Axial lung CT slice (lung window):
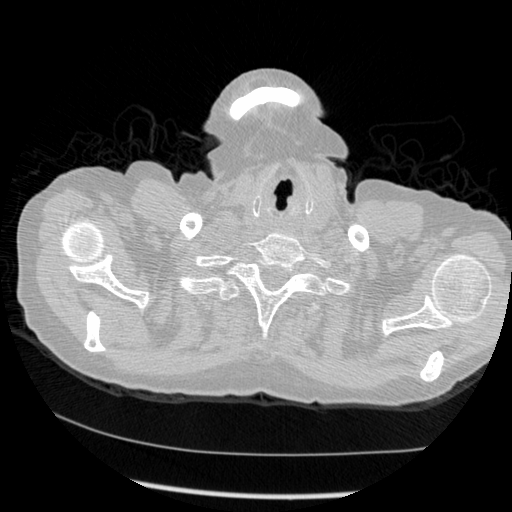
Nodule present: no